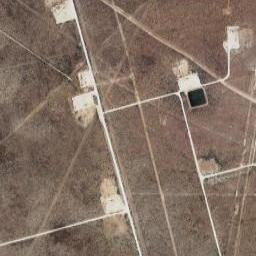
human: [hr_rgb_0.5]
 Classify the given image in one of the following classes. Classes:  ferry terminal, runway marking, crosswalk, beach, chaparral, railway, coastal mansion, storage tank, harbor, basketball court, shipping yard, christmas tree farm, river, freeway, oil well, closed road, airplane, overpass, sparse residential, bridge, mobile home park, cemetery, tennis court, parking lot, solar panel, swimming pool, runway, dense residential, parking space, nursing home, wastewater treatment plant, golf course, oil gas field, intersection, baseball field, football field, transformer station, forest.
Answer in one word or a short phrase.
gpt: oil gas field